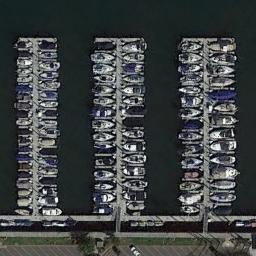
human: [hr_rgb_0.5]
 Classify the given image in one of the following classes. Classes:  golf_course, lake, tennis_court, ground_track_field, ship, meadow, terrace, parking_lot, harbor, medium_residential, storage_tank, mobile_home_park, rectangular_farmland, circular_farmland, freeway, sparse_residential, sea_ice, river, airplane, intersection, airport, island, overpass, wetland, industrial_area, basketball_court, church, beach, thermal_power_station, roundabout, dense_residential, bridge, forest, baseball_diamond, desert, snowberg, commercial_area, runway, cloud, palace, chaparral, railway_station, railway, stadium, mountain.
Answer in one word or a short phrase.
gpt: harbor